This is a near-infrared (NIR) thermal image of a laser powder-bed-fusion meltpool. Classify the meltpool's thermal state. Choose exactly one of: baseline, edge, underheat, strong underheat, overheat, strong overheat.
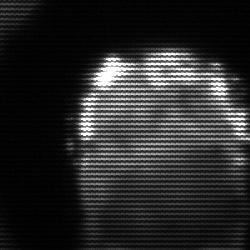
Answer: baseline